Question: How can I convert between a delimited string and an array of with data binding?
<URL> will work with an array of strings. But I have an array of objects, in which I would like to delimit the text property so the text in the array can be editable.
:
'''
$scope.arrayStrings = ["one", "two", "three"];
'''
'''
<textarea ng-model="arrayStrings" ng-list="&#10;" ></textarea>
'''
:
'''
$scope.arrayObjects = [{
text: "one",
selected: true
}, {
text: "two",
selected: true
}, {
text: "three",
selected: true
}];
'''
'''
<textarea ng-model="arrayObjects" ng-list="&#10; | text" ></textarea>
'''
### Here's a demo in plunker
---
One possible idea I had was to use ng-list on the array of strings and then map that to the array of objects. The use a '$watch' to update the object array anytime the string array changed. However, this still falls short because it will overwrite any other properties on the object every time the array updates. (Demo in previous plunker revision)
'''
$scope.$watch('arrayStrings', function() {
$scope.arrayObjects = $scope.arrayStrings.map(function(s){
return {
text: s,
selected: true
}
});
})
'''
---
### Update:
There still seem to be issues when using 'ng-list' even when using <URL>:
'''
toString: function() { return s }
'''
Overriding the 'toString' method helps the set of objects when initially displayed, but as soon as you type anything, 'ng-list' converts the set of objects back into an array of strings because at that point 'toString' has not come into play.
To clarify what I'm trying to do. I really want a list of objects, with editable titles, that can also be selected. I'd like to preserve selections even when the title has changed or items have been added.
### Here's another plunker to demonstrate

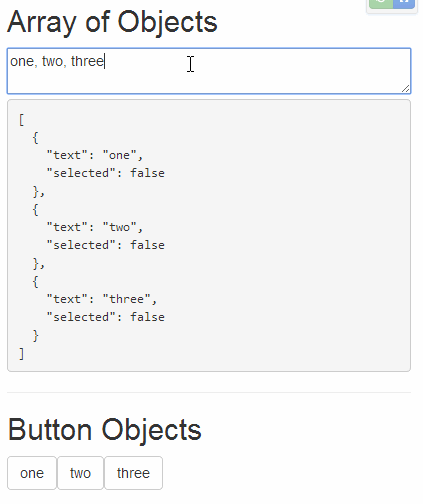
Answer: While <URL> was helpful, I couldn't quite get the binding to work with 'ng-list' because the 'ng-list' will always convert the array of objects into an array of strings, thus overriding any objects I had on scope.
In this case, the simplest thing to do was to upgrade from ng-list to something with full object support like most tagging libraries:
- <URL>
I Implemented ngTagsInput like this:
:
'''
<tags-input ng-model="arrayObjects" display-property="text"></tags-input>
'''
:
'''
$scope.arrayObjects = [
{ "text": "one" , "selected": false },
{ "text": "two" , "selected": false },
{ "text": "three" , "selected": false }
];
'''
This way each object is given it's own element where the text property is displayed and they are all formatted together to live inside of an input. Changing one object just updates that single element
### Demo in Pluner